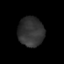
Tissue: prostate
Cell type: T cells
Senescence score: 0.32
Nuclear area (px): 740
Mean DAPI intensity: 50.223